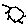
Label: sun